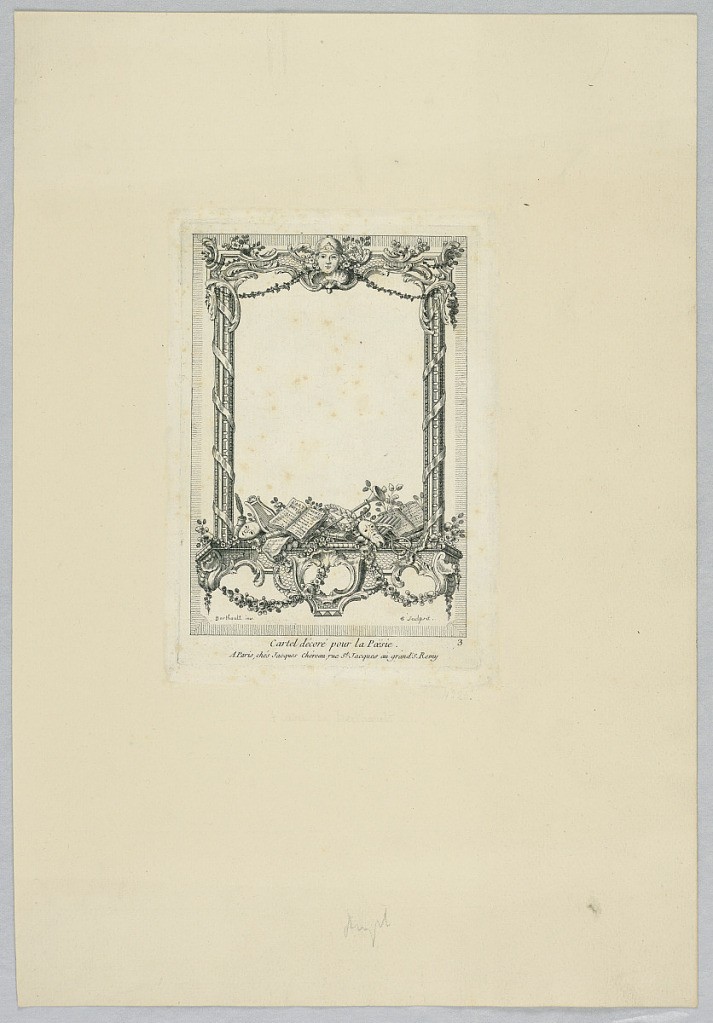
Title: Decorated Cartel with Poetry Motifs
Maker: Pierre-Gabriel Berthault, French, 1737–1831
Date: mid- 18th century
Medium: Engraving on paper
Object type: Print
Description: Decorated Cartel with Poetry Motifs.